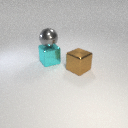
large cyan metal cube below large gray metal sphere